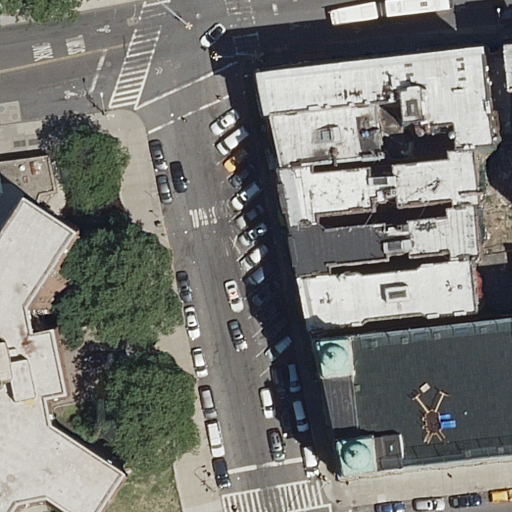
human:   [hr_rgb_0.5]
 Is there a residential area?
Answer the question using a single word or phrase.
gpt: yes

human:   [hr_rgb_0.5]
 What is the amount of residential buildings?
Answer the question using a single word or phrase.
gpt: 8

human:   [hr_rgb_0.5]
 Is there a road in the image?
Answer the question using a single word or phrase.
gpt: yes

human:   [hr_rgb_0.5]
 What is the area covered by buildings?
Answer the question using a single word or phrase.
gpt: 3517m2

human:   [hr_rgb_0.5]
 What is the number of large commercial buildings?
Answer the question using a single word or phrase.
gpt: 0

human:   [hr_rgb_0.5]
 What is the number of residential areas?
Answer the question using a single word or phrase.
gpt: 1

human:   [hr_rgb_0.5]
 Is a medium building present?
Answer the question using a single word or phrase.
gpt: yes

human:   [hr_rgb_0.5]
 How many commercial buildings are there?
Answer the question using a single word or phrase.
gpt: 0

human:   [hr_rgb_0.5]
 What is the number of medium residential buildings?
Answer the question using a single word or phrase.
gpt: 5

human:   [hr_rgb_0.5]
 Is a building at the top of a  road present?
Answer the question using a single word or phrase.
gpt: yes

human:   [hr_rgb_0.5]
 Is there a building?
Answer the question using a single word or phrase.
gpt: yes

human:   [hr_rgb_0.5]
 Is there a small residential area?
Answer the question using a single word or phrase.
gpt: no

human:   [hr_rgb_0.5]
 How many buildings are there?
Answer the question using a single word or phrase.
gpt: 8

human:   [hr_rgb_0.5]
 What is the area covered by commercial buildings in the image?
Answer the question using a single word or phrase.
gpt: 0m2

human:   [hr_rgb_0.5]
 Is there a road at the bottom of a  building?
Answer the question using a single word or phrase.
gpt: yes

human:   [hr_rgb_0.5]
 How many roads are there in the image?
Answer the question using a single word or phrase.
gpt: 13

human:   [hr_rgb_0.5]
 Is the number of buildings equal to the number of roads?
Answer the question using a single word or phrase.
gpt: no

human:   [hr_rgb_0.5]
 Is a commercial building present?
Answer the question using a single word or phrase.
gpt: no

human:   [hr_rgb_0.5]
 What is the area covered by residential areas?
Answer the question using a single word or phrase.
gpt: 9072m2

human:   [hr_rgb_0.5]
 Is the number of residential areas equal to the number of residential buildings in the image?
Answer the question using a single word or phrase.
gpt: no

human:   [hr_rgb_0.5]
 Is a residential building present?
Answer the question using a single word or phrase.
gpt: yes

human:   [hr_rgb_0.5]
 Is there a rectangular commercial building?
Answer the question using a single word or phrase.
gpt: no

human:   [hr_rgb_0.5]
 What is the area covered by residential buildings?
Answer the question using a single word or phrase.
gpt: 3517m2

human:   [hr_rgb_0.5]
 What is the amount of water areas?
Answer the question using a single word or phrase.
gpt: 0

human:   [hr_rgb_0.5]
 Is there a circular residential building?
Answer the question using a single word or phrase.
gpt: no

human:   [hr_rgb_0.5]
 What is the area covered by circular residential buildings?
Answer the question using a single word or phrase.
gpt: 0m2

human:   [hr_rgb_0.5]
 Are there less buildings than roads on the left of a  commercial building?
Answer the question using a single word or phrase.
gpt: no

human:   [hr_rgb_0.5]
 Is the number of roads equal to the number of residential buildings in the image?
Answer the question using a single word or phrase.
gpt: no

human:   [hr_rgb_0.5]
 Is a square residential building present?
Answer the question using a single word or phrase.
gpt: no

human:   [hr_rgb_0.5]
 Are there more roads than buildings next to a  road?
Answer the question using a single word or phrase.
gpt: yes

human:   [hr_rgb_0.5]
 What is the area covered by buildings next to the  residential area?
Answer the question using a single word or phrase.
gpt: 3517m2

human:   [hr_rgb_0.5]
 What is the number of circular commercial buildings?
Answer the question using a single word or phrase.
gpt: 0

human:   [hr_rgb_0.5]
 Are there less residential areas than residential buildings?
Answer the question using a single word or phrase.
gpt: yes

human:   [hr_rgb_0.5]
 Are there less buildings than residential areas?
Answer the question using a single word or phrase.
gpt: no

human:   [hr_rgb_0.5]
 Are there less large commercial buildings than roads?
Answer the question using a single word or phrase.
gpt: yes

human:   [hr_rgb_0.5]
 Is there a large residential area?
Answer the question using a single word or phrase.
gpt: yes

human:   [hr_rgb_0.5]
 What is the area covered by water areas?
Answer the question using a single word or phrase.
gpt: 0m2

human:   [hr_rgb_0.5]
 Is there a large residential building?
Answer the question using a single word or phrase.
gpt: yes

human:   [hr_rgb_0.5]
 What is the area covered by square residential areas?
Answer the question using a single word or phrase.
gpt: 0m2

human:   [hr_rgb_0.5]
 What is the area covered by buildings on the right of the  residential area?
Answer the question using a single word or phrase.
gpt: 2776m2

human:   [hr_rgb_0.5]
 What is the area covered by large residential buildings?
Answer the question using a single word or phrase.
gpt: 1769m2

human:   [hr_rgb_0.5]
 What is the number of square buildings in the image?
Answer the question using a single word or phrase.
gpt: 0

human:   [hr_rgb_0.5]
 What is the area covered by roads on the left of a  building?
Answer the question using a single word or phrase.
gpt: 0m2

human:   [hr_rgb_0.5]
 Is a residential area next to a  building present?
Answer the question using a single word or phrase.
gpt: yes

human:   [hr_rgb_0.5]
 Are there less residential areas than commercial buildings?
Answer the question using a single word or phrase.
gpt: no

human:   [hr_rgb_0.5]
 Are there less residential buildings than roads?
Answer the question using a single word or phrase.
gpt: yes

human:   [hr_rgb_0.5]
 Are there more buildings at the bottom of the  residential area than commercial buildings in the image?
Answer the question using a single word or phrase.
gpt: no

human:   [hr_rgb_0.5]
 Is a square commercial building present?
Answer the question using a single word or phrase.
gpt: no

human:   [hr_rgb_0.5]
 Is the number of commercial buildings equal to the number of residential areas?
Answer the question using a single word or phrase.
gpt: no

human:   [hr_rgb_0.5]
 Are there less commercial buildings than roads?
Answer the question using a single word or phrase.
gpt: yes

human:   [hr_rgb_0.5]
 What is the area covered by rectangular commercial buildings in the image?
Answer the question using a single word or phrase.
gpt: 0m2

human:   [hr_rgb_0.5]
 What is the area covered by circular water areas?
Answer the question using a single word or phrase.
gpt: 0m2

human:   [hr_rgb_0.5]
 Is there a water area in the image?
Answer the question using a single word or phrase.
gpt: no

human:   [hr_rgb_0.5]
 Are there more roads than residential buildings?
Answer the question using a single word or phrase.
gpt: yes

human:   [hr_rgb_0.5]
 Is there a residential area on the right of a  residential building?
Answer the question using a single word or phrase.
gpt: no

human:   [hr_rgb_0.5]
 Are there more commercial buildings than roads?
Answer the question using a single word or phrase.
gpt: no

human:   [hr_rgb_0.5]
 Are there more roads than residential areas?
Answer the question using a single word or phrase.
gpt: yes

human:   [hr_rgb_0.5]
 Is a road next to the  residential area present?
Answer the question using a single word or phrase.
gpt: yes

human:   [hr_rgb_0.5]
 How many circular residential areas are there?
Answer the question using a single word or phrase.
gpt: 0

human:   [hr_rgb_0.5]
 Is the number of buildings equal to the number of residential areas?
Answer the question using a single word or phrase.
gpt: no

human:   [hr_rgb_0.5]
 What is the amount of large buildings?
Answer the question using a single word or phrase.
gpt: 2

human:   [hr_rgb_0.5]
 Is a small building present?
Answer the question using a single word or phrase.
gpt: yes

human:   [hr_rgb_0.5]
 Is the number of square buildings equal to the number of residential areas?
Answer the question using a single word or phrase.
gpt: no

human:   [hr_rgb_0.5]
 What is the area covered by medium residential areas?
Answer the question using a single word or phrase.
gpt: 0m2